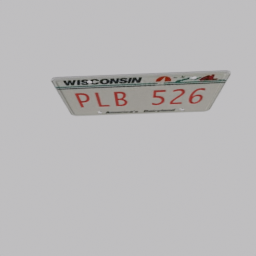
Label: mechanical